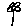
Label: flower